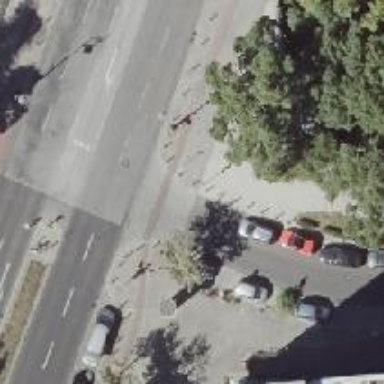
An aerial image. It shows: Residential road with asphalt surface and separate sidewalk.